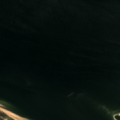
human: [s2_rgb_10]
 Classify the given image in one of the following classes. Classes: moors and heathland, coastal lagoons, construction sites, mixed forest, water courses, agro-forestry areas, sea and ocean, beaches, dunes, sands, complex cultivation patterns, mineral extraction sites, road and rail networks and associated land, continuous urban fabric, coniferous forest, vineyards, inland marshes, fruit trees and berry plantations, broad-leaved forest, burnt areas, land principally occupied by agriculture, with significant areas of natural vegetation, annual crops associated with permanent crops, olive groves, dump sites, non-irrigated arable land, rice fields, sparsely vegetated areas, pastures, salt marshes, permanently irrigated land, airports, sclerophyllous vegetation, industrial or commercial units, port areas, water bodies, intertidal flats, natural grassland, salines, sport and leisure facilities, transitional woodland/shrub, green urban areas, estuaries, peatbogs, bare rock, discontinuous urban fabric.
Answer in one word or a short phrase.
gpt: continuous urban fabric